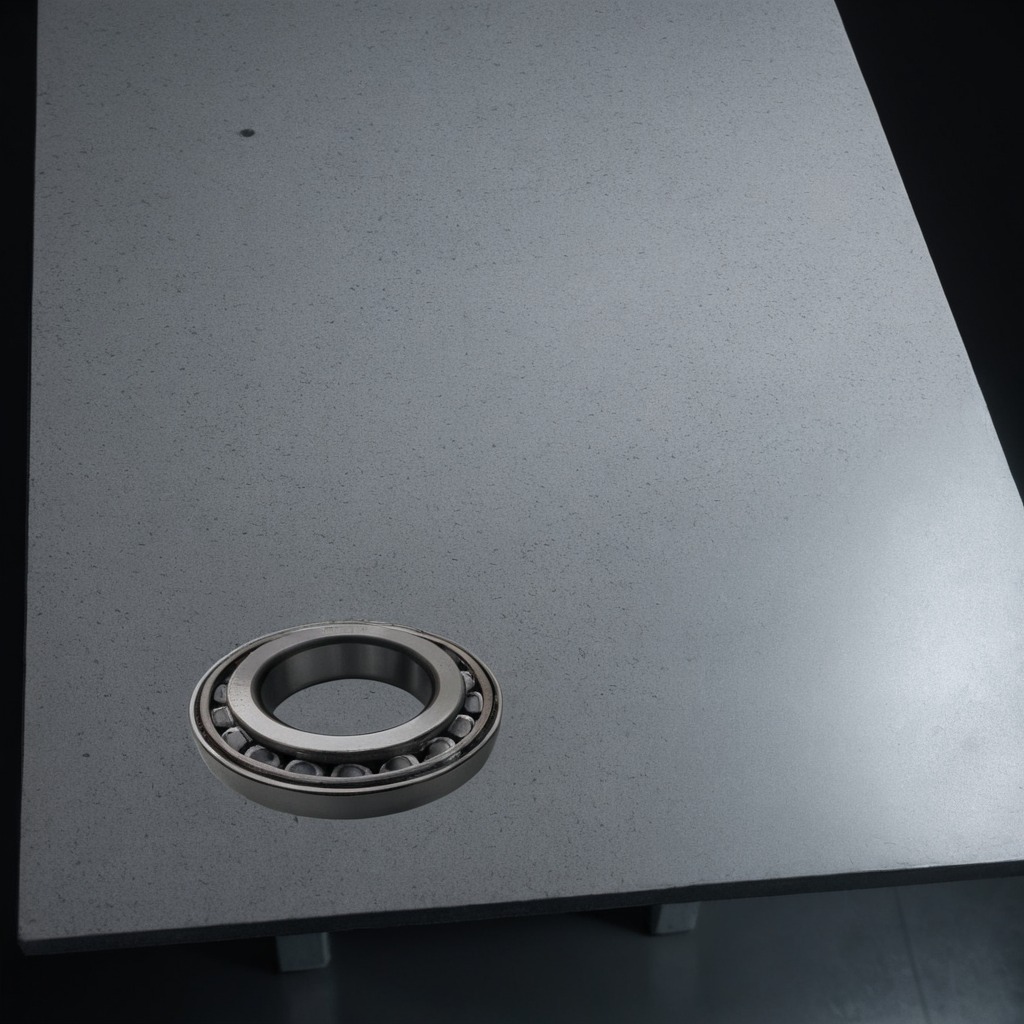
A ball bearing is lying on the granite table.